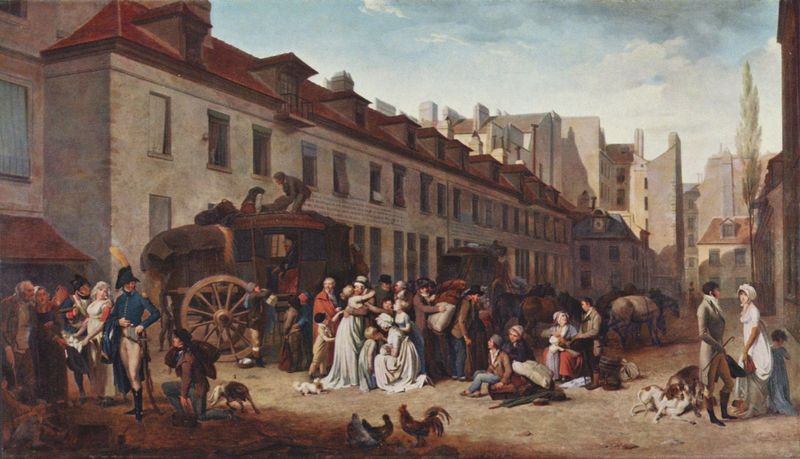
Titel: Die Ankunft der Postkutsche
Künstler: Louis Léopold Boilly
Standort: Paris
Institution: Musée du Louvre
Schlagwörter: baum, blau, dunkel, feder, gemälde, himmel, mann, schatten, wolken, bäume, frauen, menschen, ocker, sand, stadt, braun, bunt, fenster, frankreich, frau, hell, hut, hüte, kleid, kleider, licht, männer, paris, strasse, weiss, dach, gebäude, haus, hund, hunde, rot, tiere, wolke, ansammlung, haube, alt, jacke, jung, architektur, diener, kragen, mord, öl, häuser, morgen, vögel, sonne, sitzend, familie, kind, paar, personen, arbeit, kamin, kamine, kinder, pferd, pferde, stock, farbig, sommer, umarmung, ansicht, fassade, fassaden, wohnhäuser, gehstock, gepäck, dorf, dächer, mauer, tag, hof, kutsche, kutschen, markt, platz, figuren, rad, wagen, wagenrad, romantik, ölgemälde, soldaten, junge, freude, umarmen, katze, abschied, gauben, militär, polizist, schwert, uniform, soldat, bürger, napoleon, offizier, jagdhund, reise, knieen, dreck, marktplatz, jagdhunde, ankunft, begrüßung, hahn, huhn, gespann, postkutsche, reisende, brueghel, koffer, erwachsene, henne, hennen, hühner, fuhrwerk, hausfront, gebäuden, reisen, mansarden, wiedersehen, romatik, attentat, packen, huhng, jaddhung, verreisen, 19. jahrhundert, kimder, hutsche